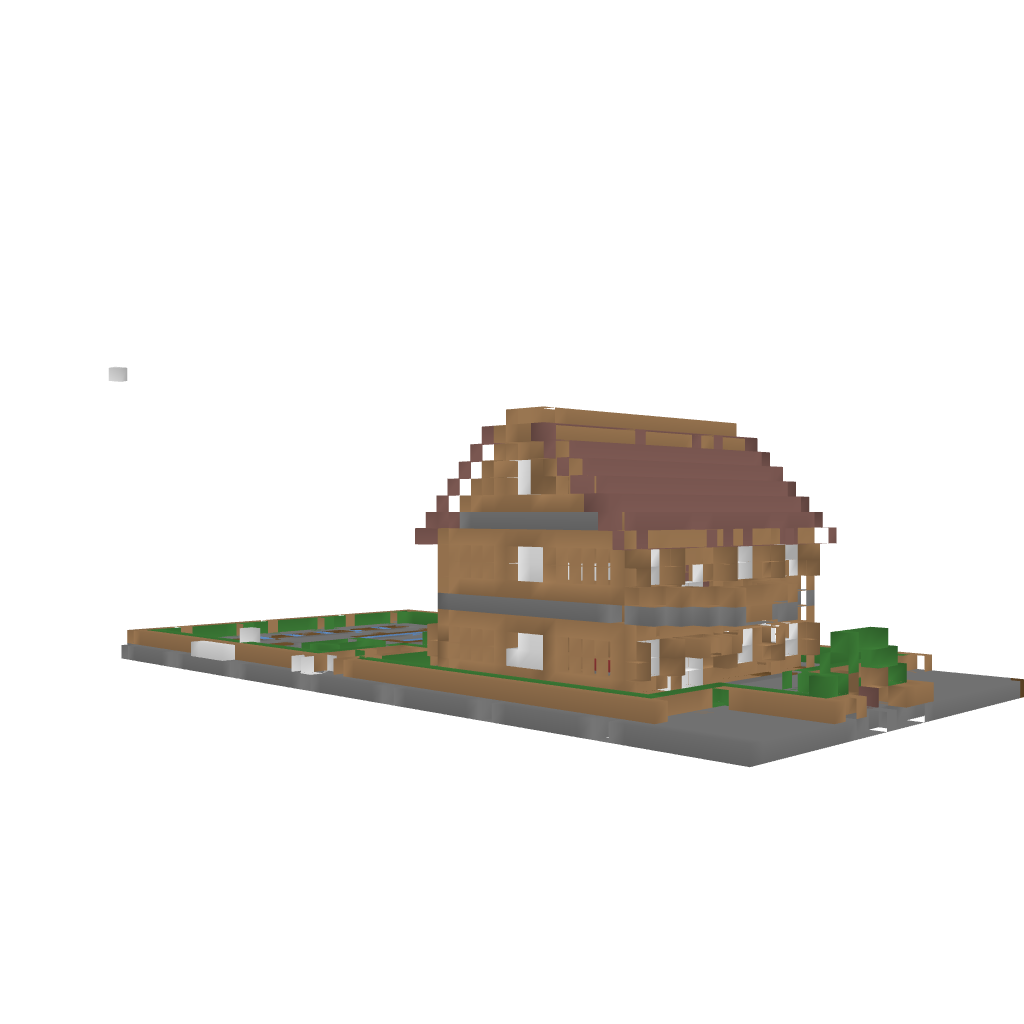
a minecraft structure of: Medium town house good quality